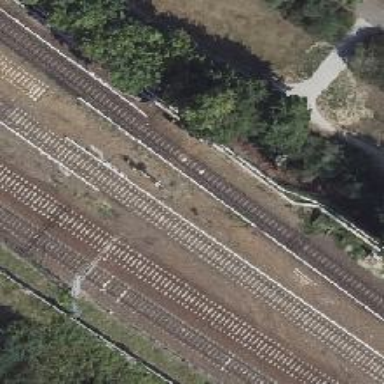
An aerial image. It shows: Railway signal.